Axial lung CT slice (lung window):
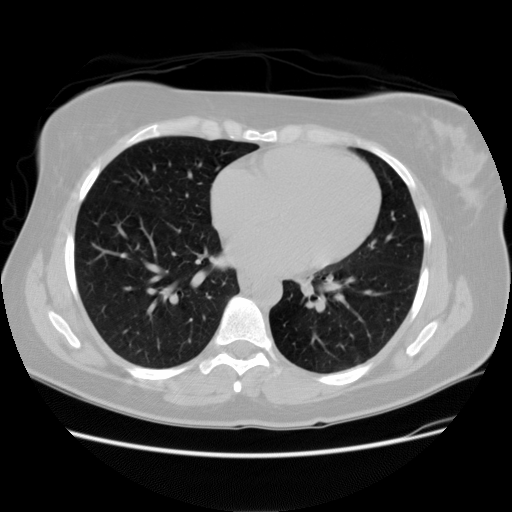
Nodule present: no